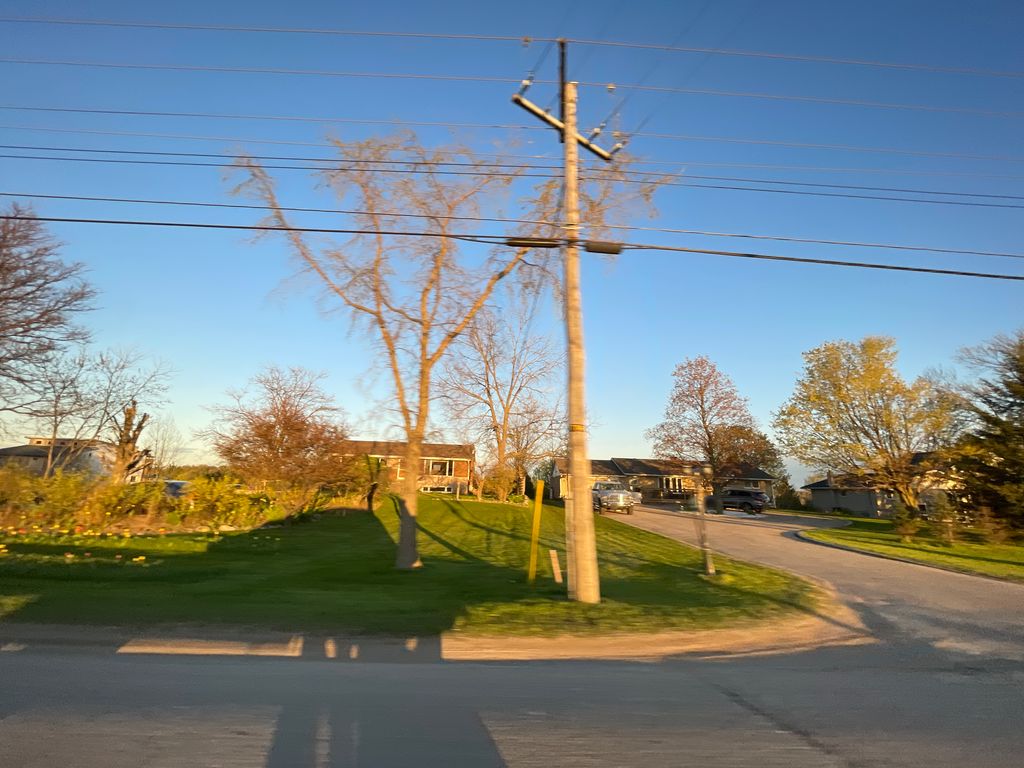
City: kitchener-waterloo